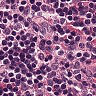
Metastatic tissue present: no